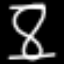
Label: hourglass